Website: apple
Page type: cart
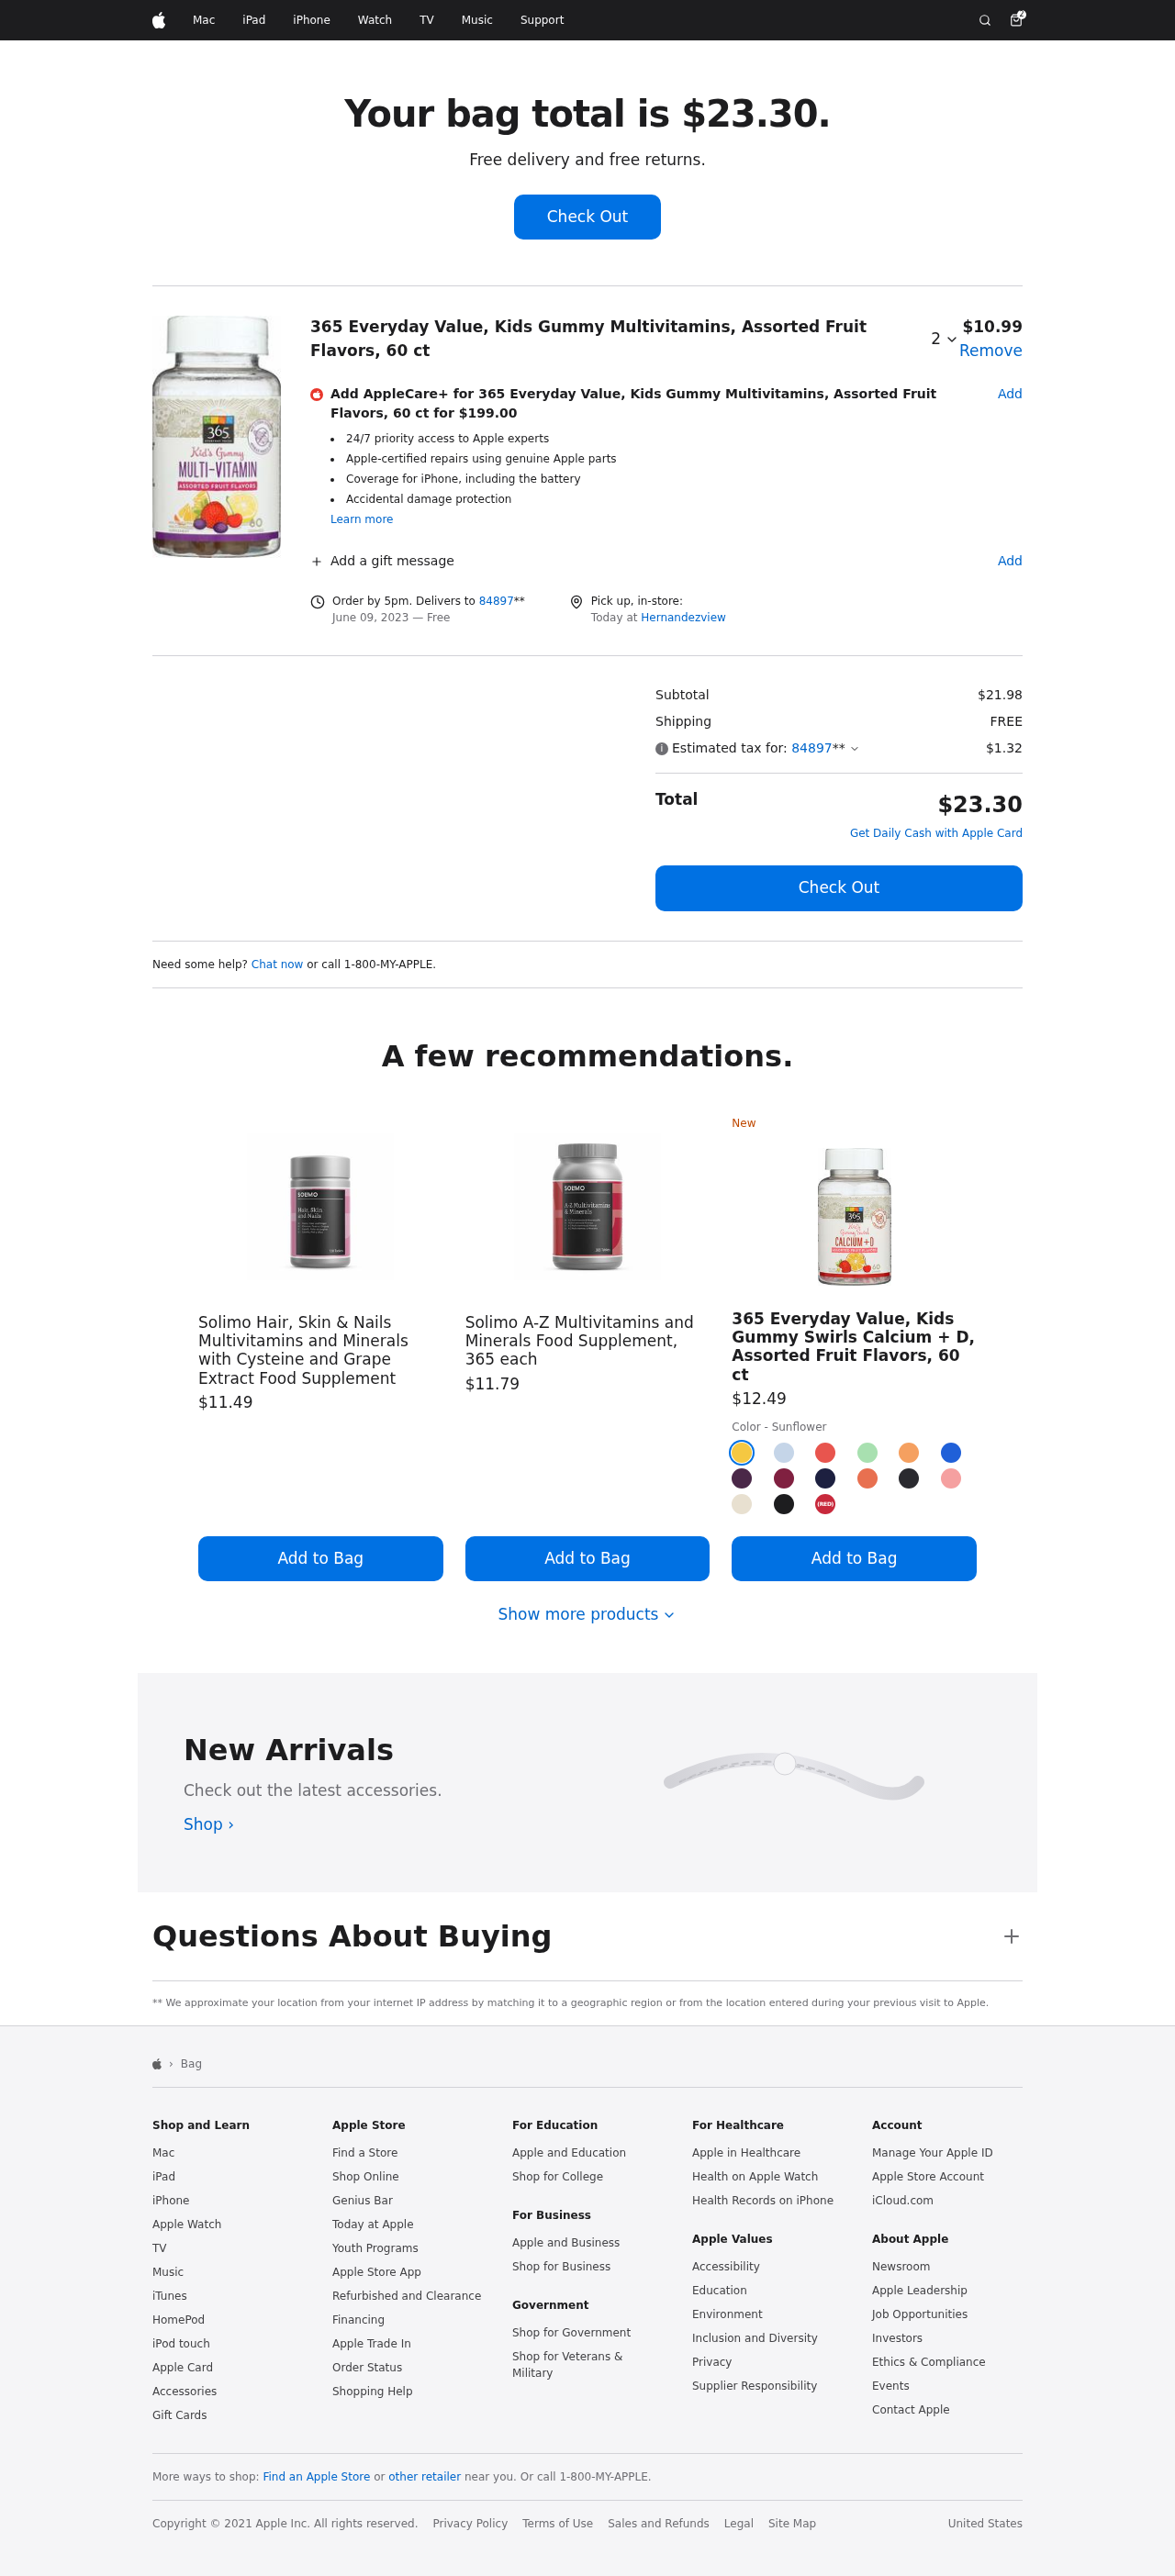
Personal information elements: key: PII_CITY
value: Hernandezview
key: PII_POSTCODE
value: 84897
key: PII_POSTCODE_FULL
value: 84897
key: PII_POSTCODE_NUMERIC
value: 84897
Product elements: key: PRODUCT1_NAME
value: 365 Everyday Value, Kids Gummy Multivitamins, Assorted Fruit Flavors, 60 ct
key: PRODUCT1_PRICE
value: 10.99
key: PRODUCT1_QUANTITY
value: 2
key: PRODUCT2_NAME
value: Solimo Hair, Skin & Nails Multivitamins and Minerals with Cysteine and Grape Extract Food Supplement
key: PRODUCT2_PRICE
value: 11.49
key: PRODUCT3_NAME
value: Solimo A-Z Multivitamins and Minerals Food Supplement, 365 each
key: PRODUCT3_PRICE
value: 11.79
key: PRODUCT4_NAME
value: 365 Everyday Value, Kids Gummy Swirls Calcium + D, Assorted Fruit Flavors, 60 ct
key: PRODUCT4_PRICE
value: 12.49
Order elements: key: ORDER_NUM_ITEMS
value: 2
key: ORDER_TOTAL
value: $23.30
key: ORDER_SHIPPING_DATE
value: June 09, 2023
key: ORDER_SUBTOTAL
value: $21.98
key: ORDER_SHIPPING_COST
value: FREE
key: ORDER_TAX
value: $1.32